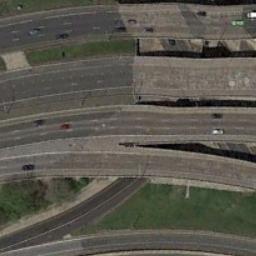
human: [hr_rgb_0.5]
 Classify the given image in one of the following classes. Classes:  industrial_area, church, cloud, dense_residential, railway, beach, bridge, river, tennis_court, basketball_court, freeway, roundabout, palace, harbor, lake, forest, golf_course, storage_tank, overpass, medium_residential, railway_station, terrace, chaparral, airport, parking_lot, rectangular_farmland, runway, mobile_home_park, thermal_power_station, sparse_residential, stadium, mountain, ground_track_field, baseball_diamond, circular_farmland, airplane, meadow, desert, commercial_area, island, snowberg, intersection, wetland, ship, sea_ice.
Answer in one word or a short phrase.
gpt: overpass